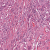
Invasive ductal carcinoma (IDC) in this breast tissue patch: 1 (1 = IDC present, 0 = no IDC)